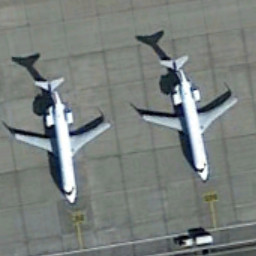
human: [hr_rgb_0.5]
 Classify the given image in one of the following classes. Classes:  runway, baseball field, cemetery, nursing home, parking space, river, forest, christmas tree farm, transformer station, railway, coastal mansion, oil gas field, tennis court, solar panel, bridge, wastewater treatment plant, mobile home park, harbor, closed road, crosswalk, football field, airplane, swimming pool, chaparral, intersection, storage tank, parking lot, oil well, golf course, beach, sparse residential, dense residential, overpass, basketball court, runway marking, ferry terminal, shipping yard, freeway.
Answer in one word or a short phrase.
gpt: airplane